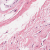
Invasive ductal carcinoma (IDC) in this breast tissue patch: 0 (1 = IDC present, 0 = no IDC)